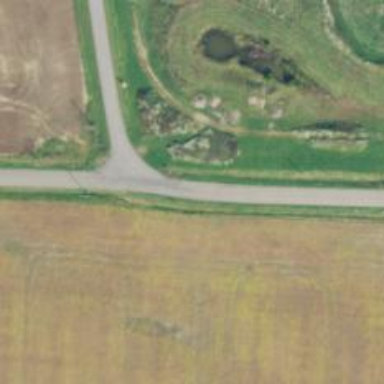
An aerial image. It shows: Tertiary road.